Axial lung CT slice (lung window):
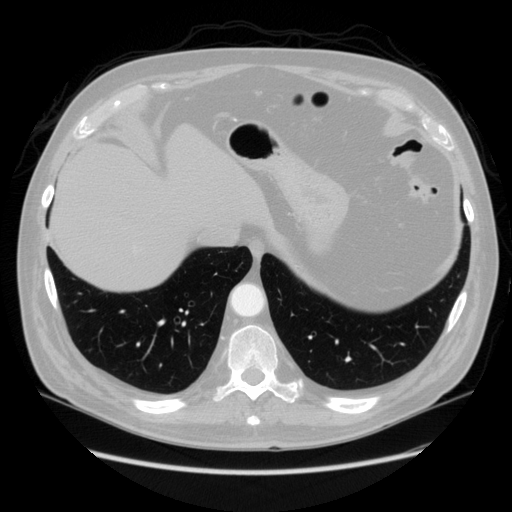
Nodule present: no